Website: ulta-beauty
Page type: billing-address
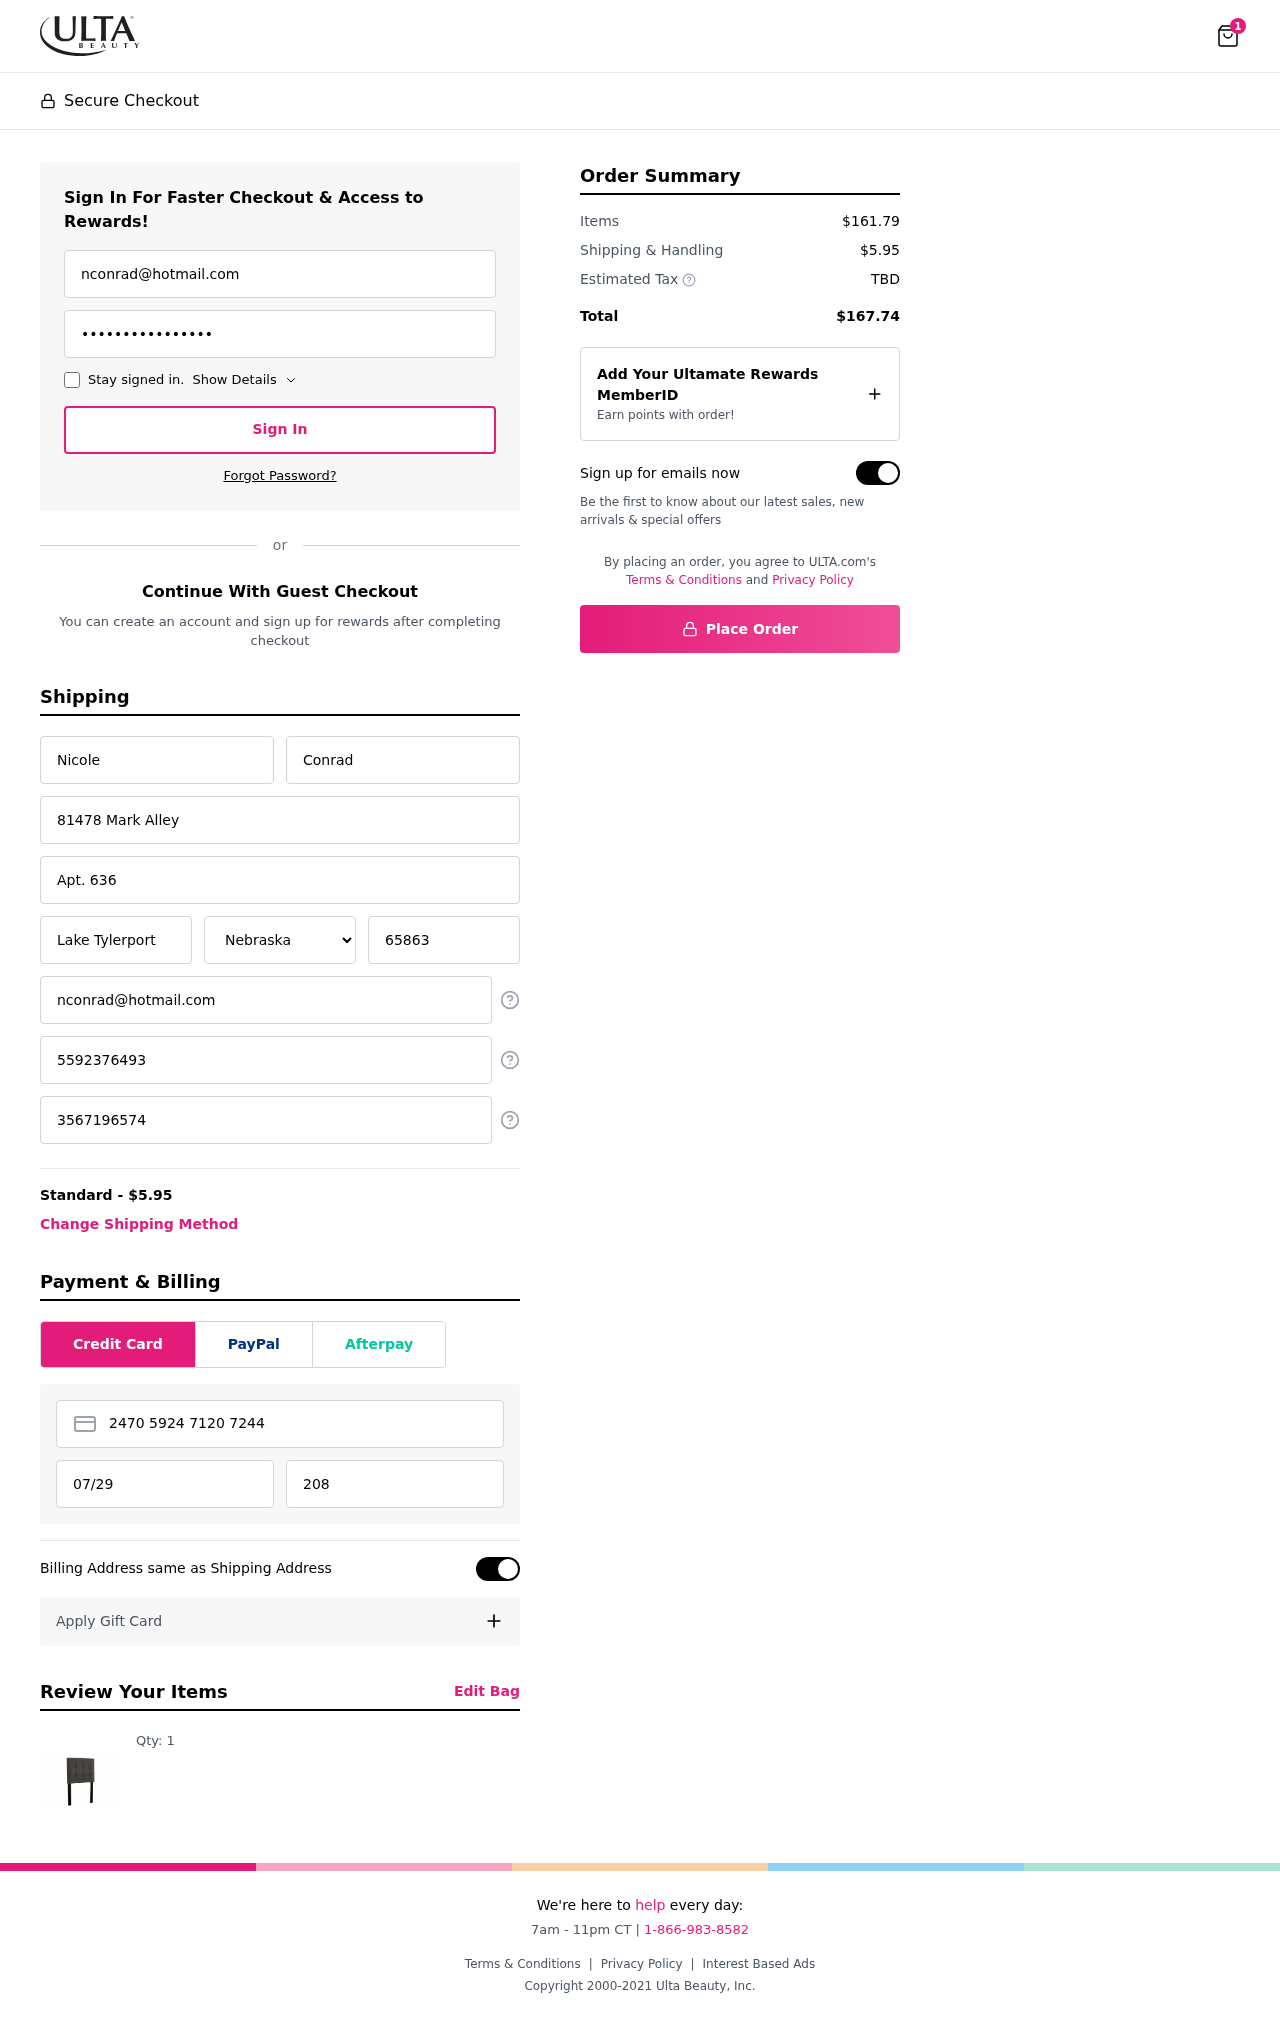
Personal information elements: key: PII_STATE
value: Nebraska
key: PII_EMAIL
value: nconrad@hotmail.com
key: PII_FIRSTNAME
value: Nicole
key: PII_LASTNAME
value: Conrad
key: PII_STREET
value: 81478 Mark Alley
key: PII_STREET2
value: Apt. 636
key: PII_CITY
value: Lake Tylerport
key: PII_POSTCODE
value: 65863
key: PII_PHONE
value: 5592376493
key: PII_ALT_PHONE
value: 3567196574
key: PII_CARD_NUMBER
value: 2470 5924 7120 7244
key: PII_CARD_EXPIRY
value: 07/29
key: PII_CARD_CVV
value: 208
Product elements: key: PRODUCT1_QUANTITY
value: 1
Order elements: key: ORDER_NUM_ITEMS
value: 1
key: ORDER_SHIPPING_COST
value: $5.95
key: ORDER_SUBTOTAL
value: $161.79
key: ORDER_TOTAL
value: $167.74